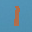
Label: 1